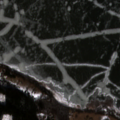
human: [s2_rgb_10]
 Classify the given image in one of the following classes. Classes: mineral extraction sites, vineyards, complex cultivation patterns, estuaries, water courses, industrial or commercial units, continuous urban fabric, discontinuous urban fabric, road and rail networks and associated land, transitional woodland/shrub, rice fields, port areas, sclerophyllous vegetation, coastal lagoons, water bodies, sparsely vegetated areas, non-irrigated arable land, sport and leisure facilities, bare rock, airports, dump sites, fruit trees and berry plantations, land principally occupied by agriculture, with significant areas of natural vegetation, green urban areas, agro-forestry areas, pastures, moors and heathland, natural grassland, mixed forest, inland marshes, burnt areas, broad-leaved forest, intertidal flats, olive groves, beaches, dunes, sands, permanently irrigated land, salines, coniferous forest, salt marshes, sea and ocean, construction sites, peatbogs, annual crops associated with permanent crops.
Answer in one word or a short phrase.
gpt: complex cultivation patterns, coniferous forest, mixed forest, inland marshes, water bodies